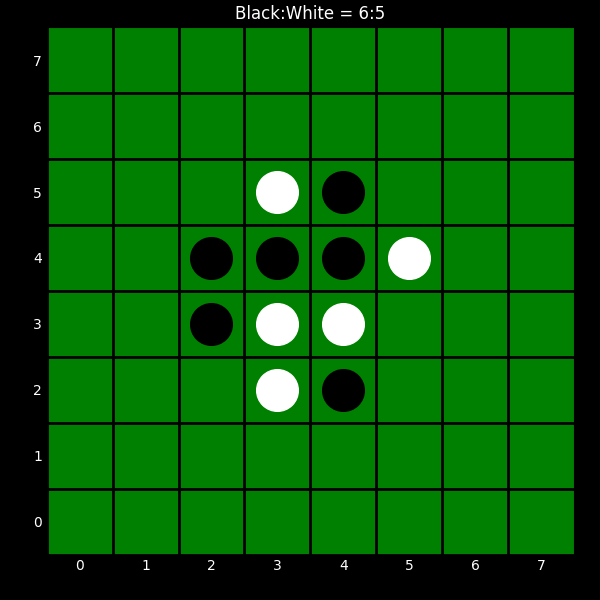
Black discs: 6
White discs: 5